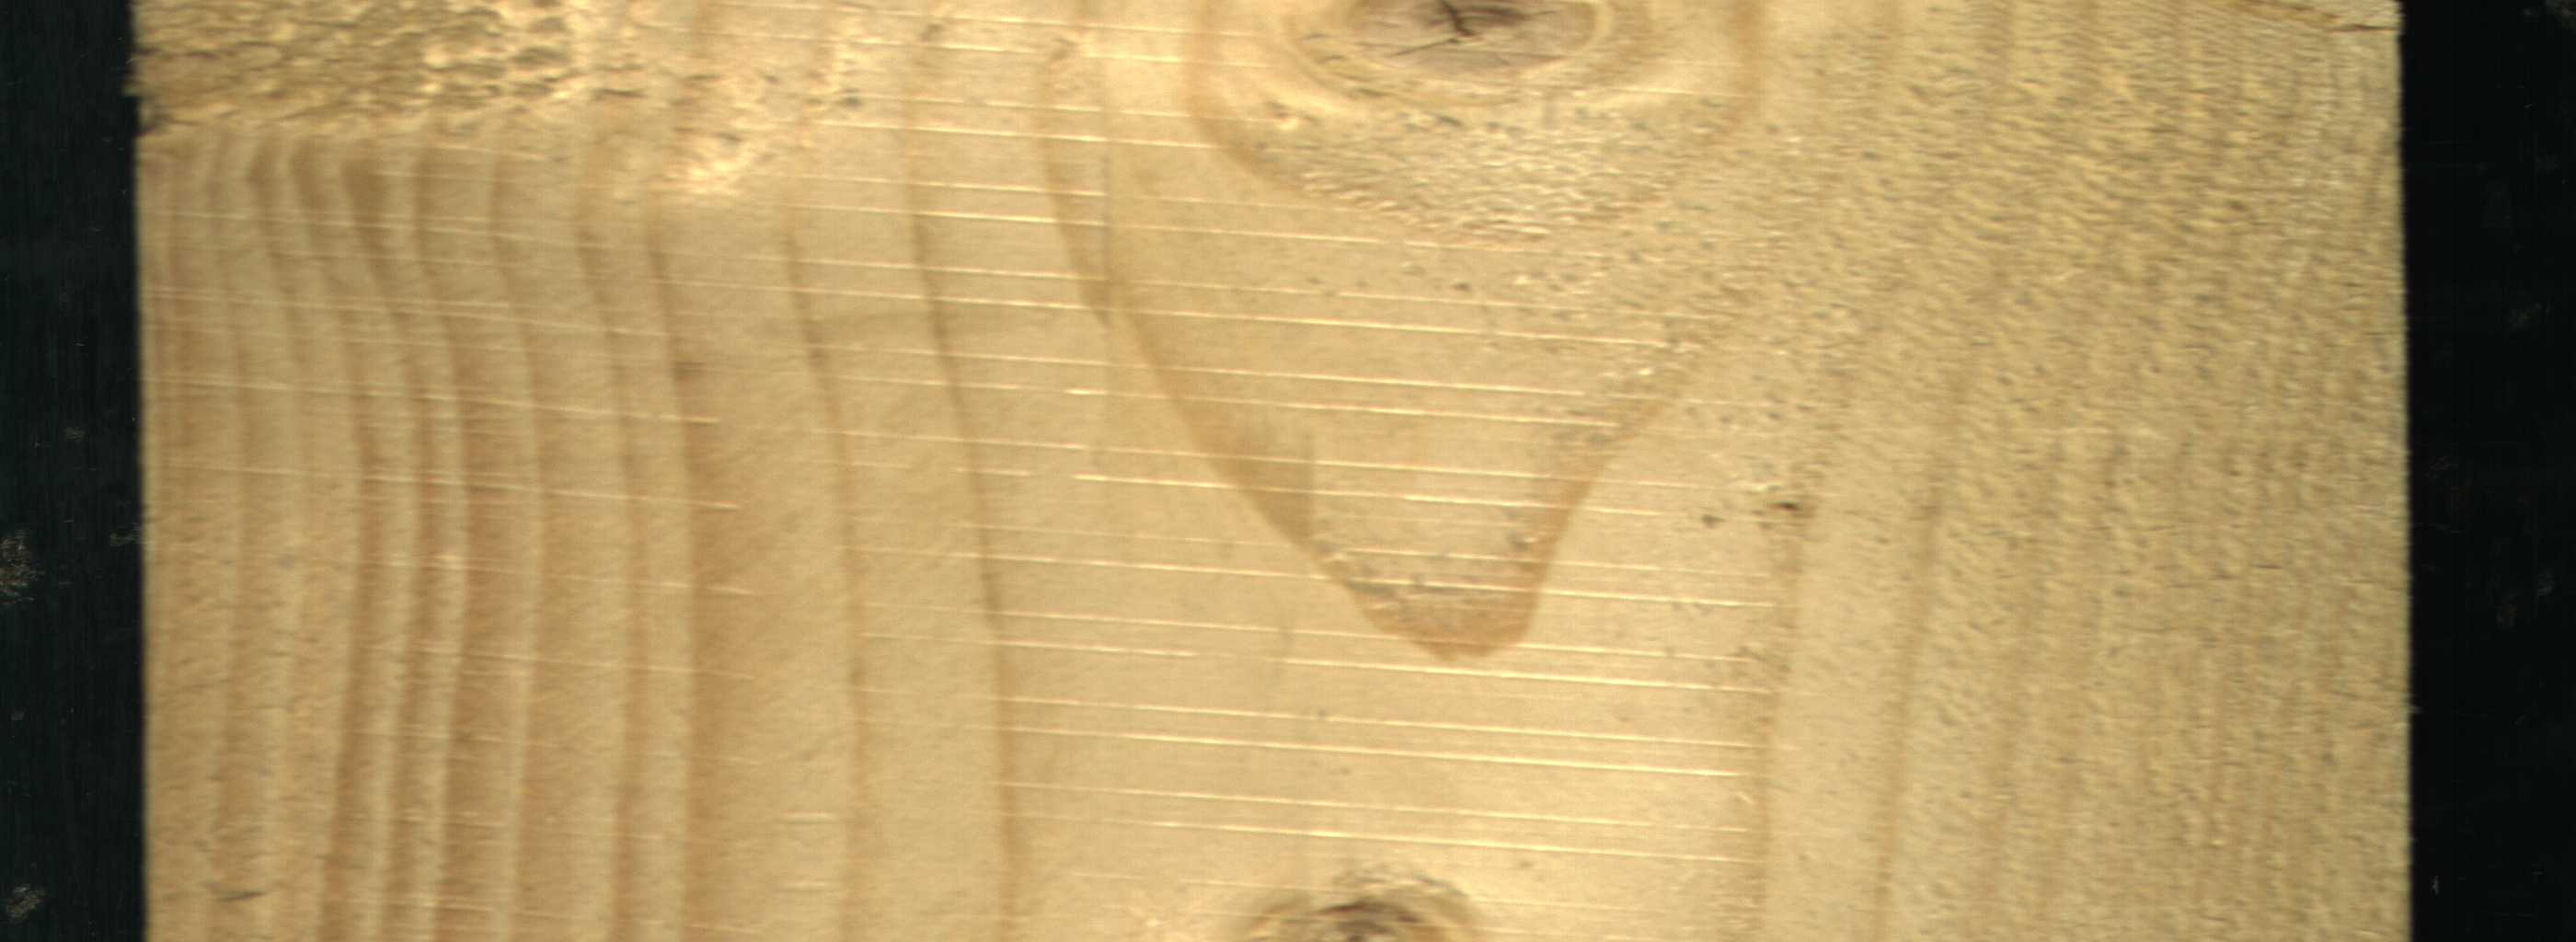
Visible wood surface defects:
knot_with_crack
Live_Knot